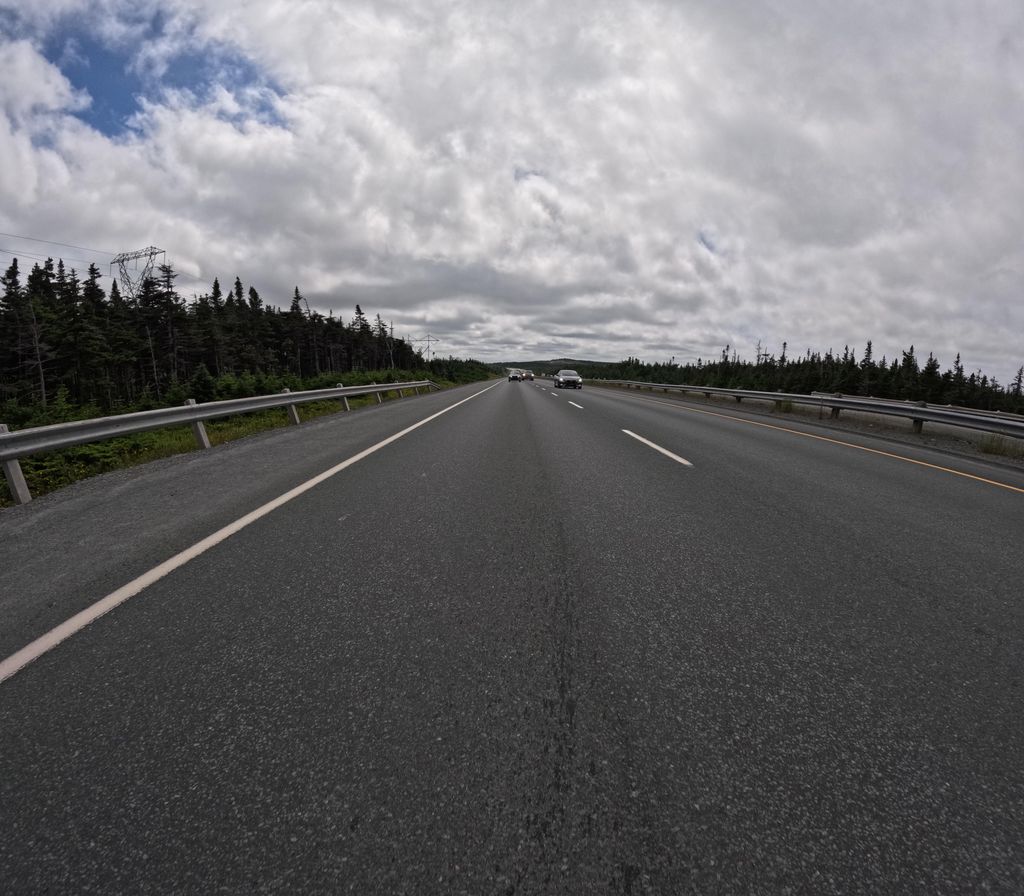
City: st_johns